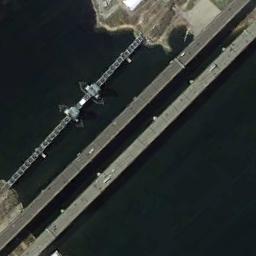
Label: bridge